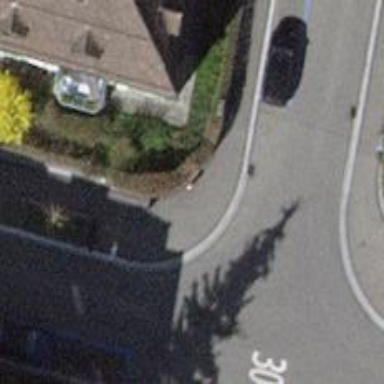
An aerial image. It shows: Asphalt sidewalk along the footway.